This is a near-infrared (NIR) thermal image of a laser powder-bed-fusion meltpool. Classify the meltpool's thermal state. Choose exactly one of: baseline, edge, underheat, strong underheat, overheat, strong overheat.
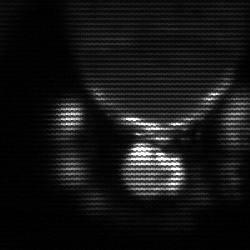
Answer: baseline